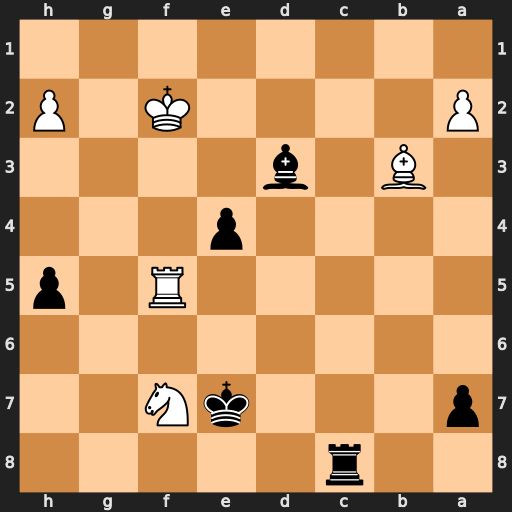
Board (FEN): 2r5/p3kN2/8/5R1p/4p3/1B1b4/P4K1P/8
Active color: b
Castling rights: -
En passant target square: -
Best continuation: e3+ Kxe3 Bxf5